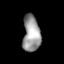
Tissue: lung
Cell type: T cells
Senescence score: 0.227
Nuclear area (px): 619
Mean DAPI intensity: 154.061